Interaction volume radius: 10 \u00c5
Interaction volume height: 15 \u00c5
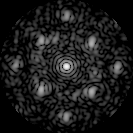
Disorder parameter: 0.4308